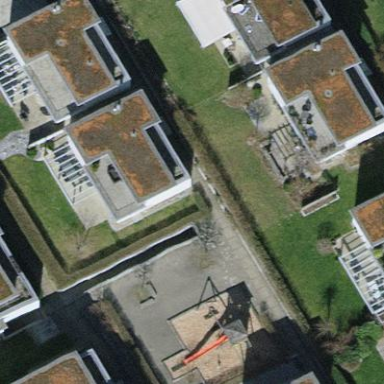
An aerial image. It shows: Detached building with flat roof.